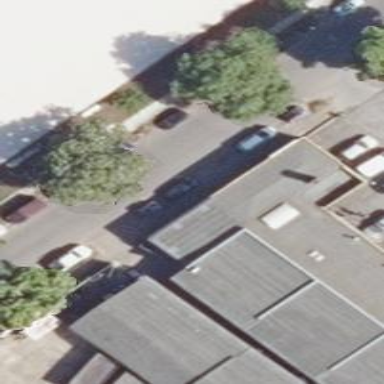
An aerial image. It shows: Car repair shop.